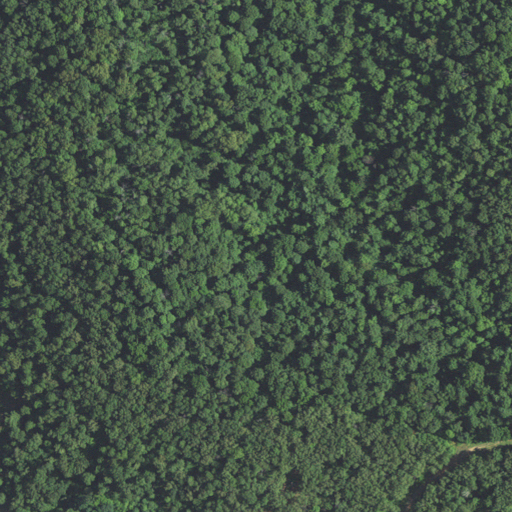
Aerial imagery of mountains in Kentucky named Paris Hills containing deciduous forest and shrub